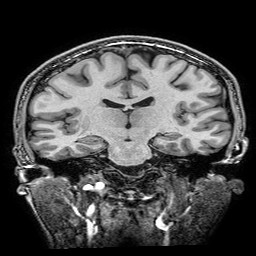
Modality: T1w
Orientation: sagittal
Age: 22
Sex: male
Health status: healthy